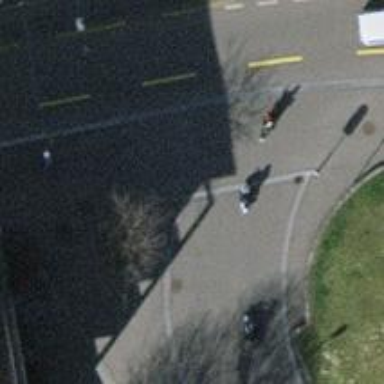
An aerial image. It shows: Unmarked crossing with traffic calming table on the road.